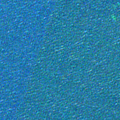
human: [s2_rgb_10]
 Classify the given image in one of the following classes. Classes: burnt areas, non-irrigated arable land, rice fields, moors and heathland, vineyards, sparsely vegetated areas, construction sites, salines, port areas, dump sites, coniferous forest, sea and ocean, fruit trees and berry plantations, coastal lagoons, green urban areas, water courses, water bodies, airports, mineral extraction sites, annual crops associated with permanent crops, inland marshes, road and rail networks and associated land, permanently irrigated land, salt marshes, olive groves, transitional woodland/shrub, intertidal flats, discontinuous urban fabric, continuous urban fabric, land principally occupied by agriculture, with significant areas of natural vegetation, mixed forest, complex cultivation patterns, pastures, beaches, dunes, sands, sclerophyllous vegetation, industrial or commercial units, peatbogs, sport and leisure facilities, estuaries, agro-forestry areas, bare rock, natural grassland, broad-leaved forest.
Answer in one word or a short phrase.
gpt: sea and ocean